Field crop: maize
Growth stage: 2
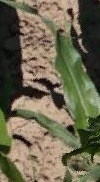
Species: maize